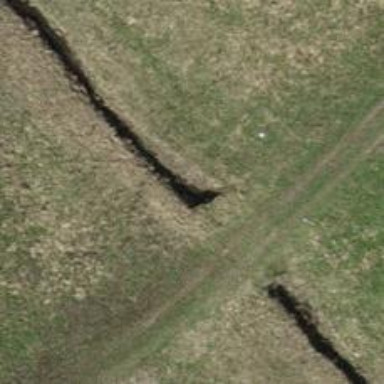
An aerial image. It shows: Culvert tunnel.